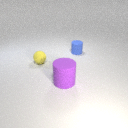
small yellow rubber sphere in front of small blue rubber cylinder